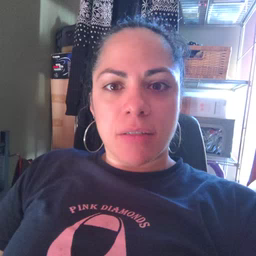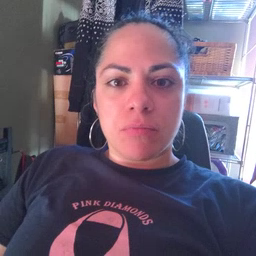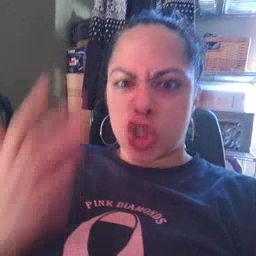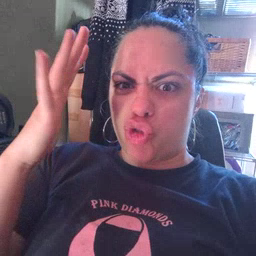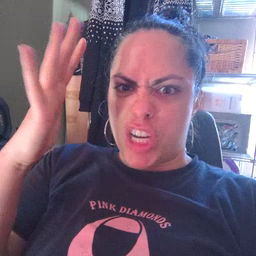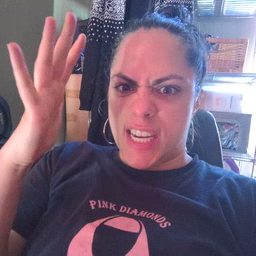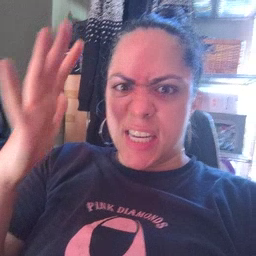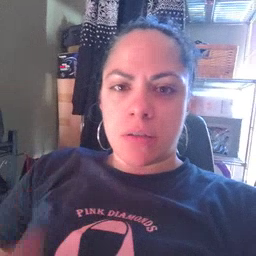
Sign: tree